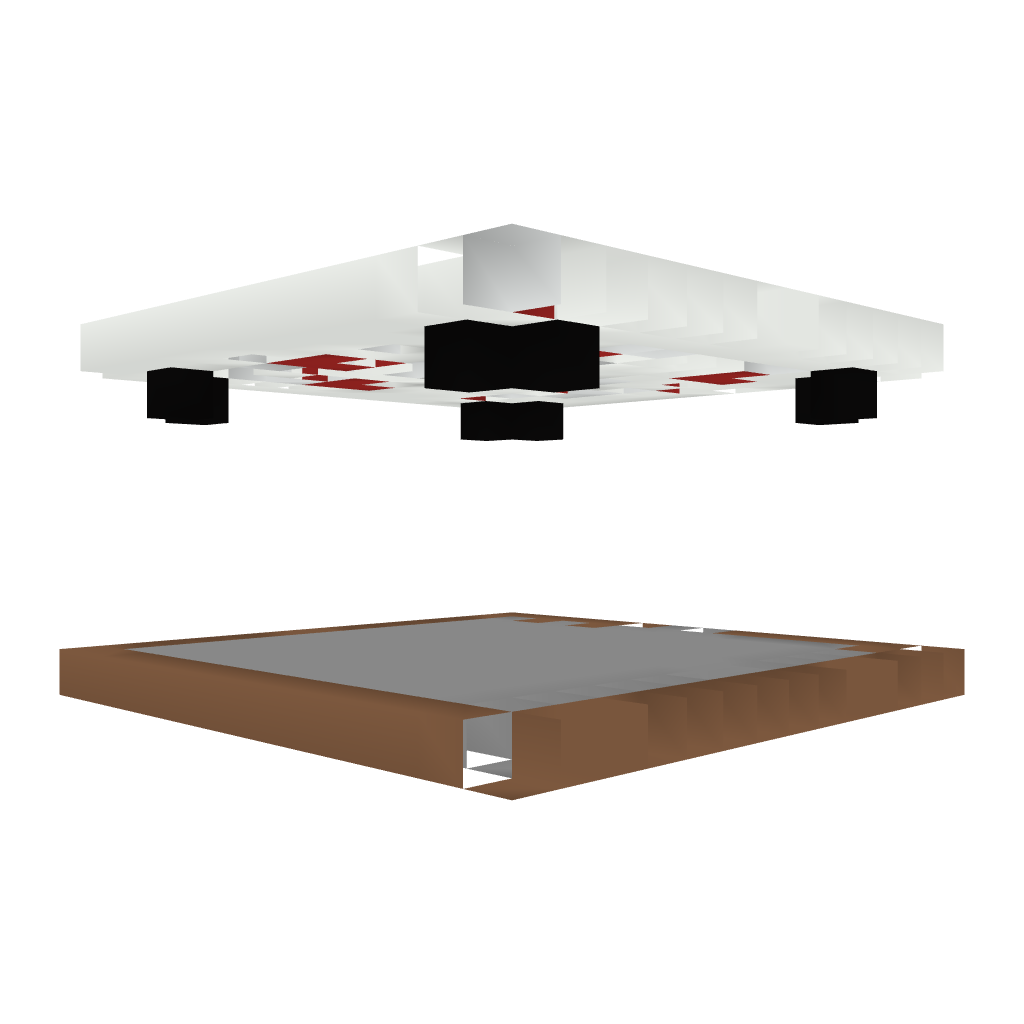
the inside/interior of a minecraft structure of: Empty cake